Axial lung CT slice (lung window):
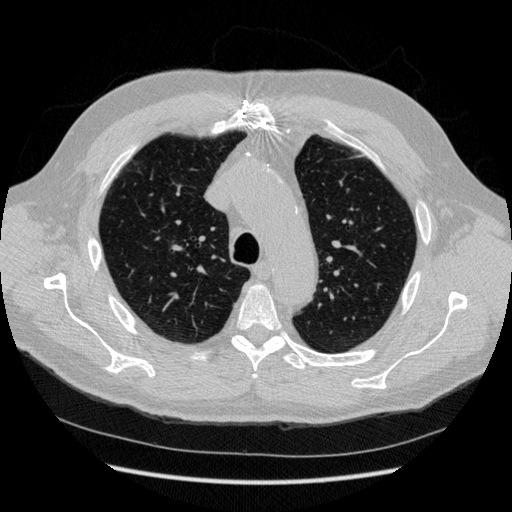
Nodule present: no